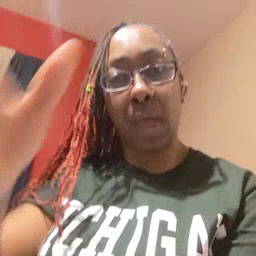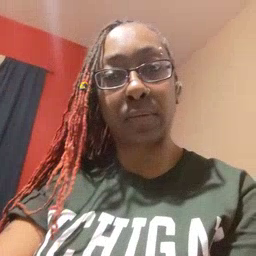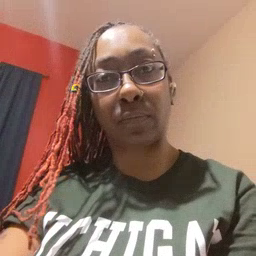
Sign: grandpa